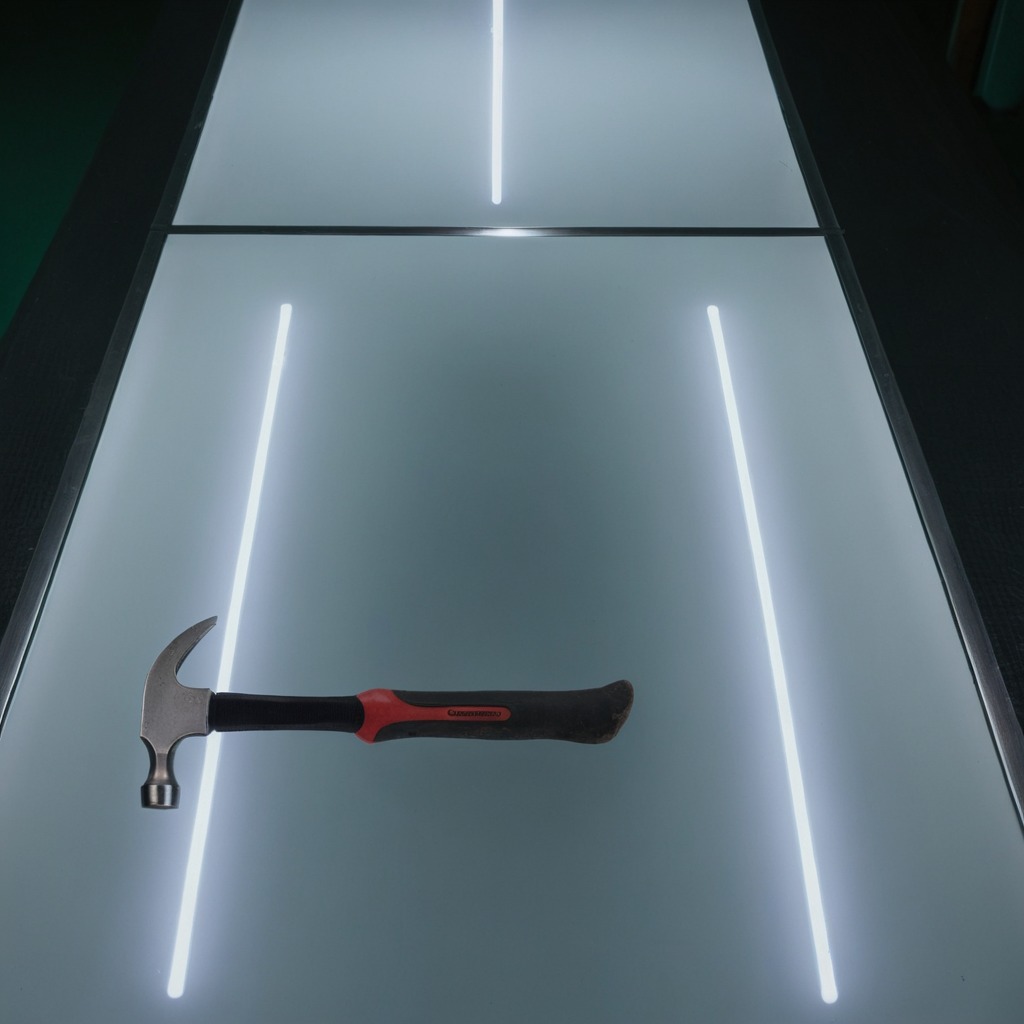
A hammer is lying on the table.